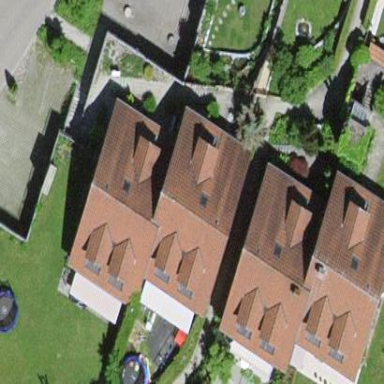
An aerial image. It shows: House with gabled roof oriented across.